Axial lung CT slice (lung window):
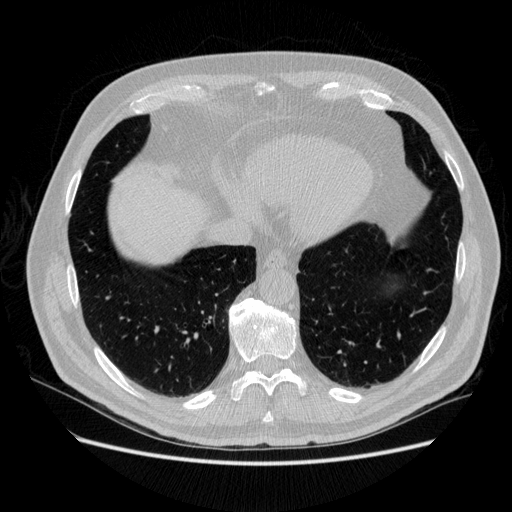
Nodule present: no